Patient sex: M
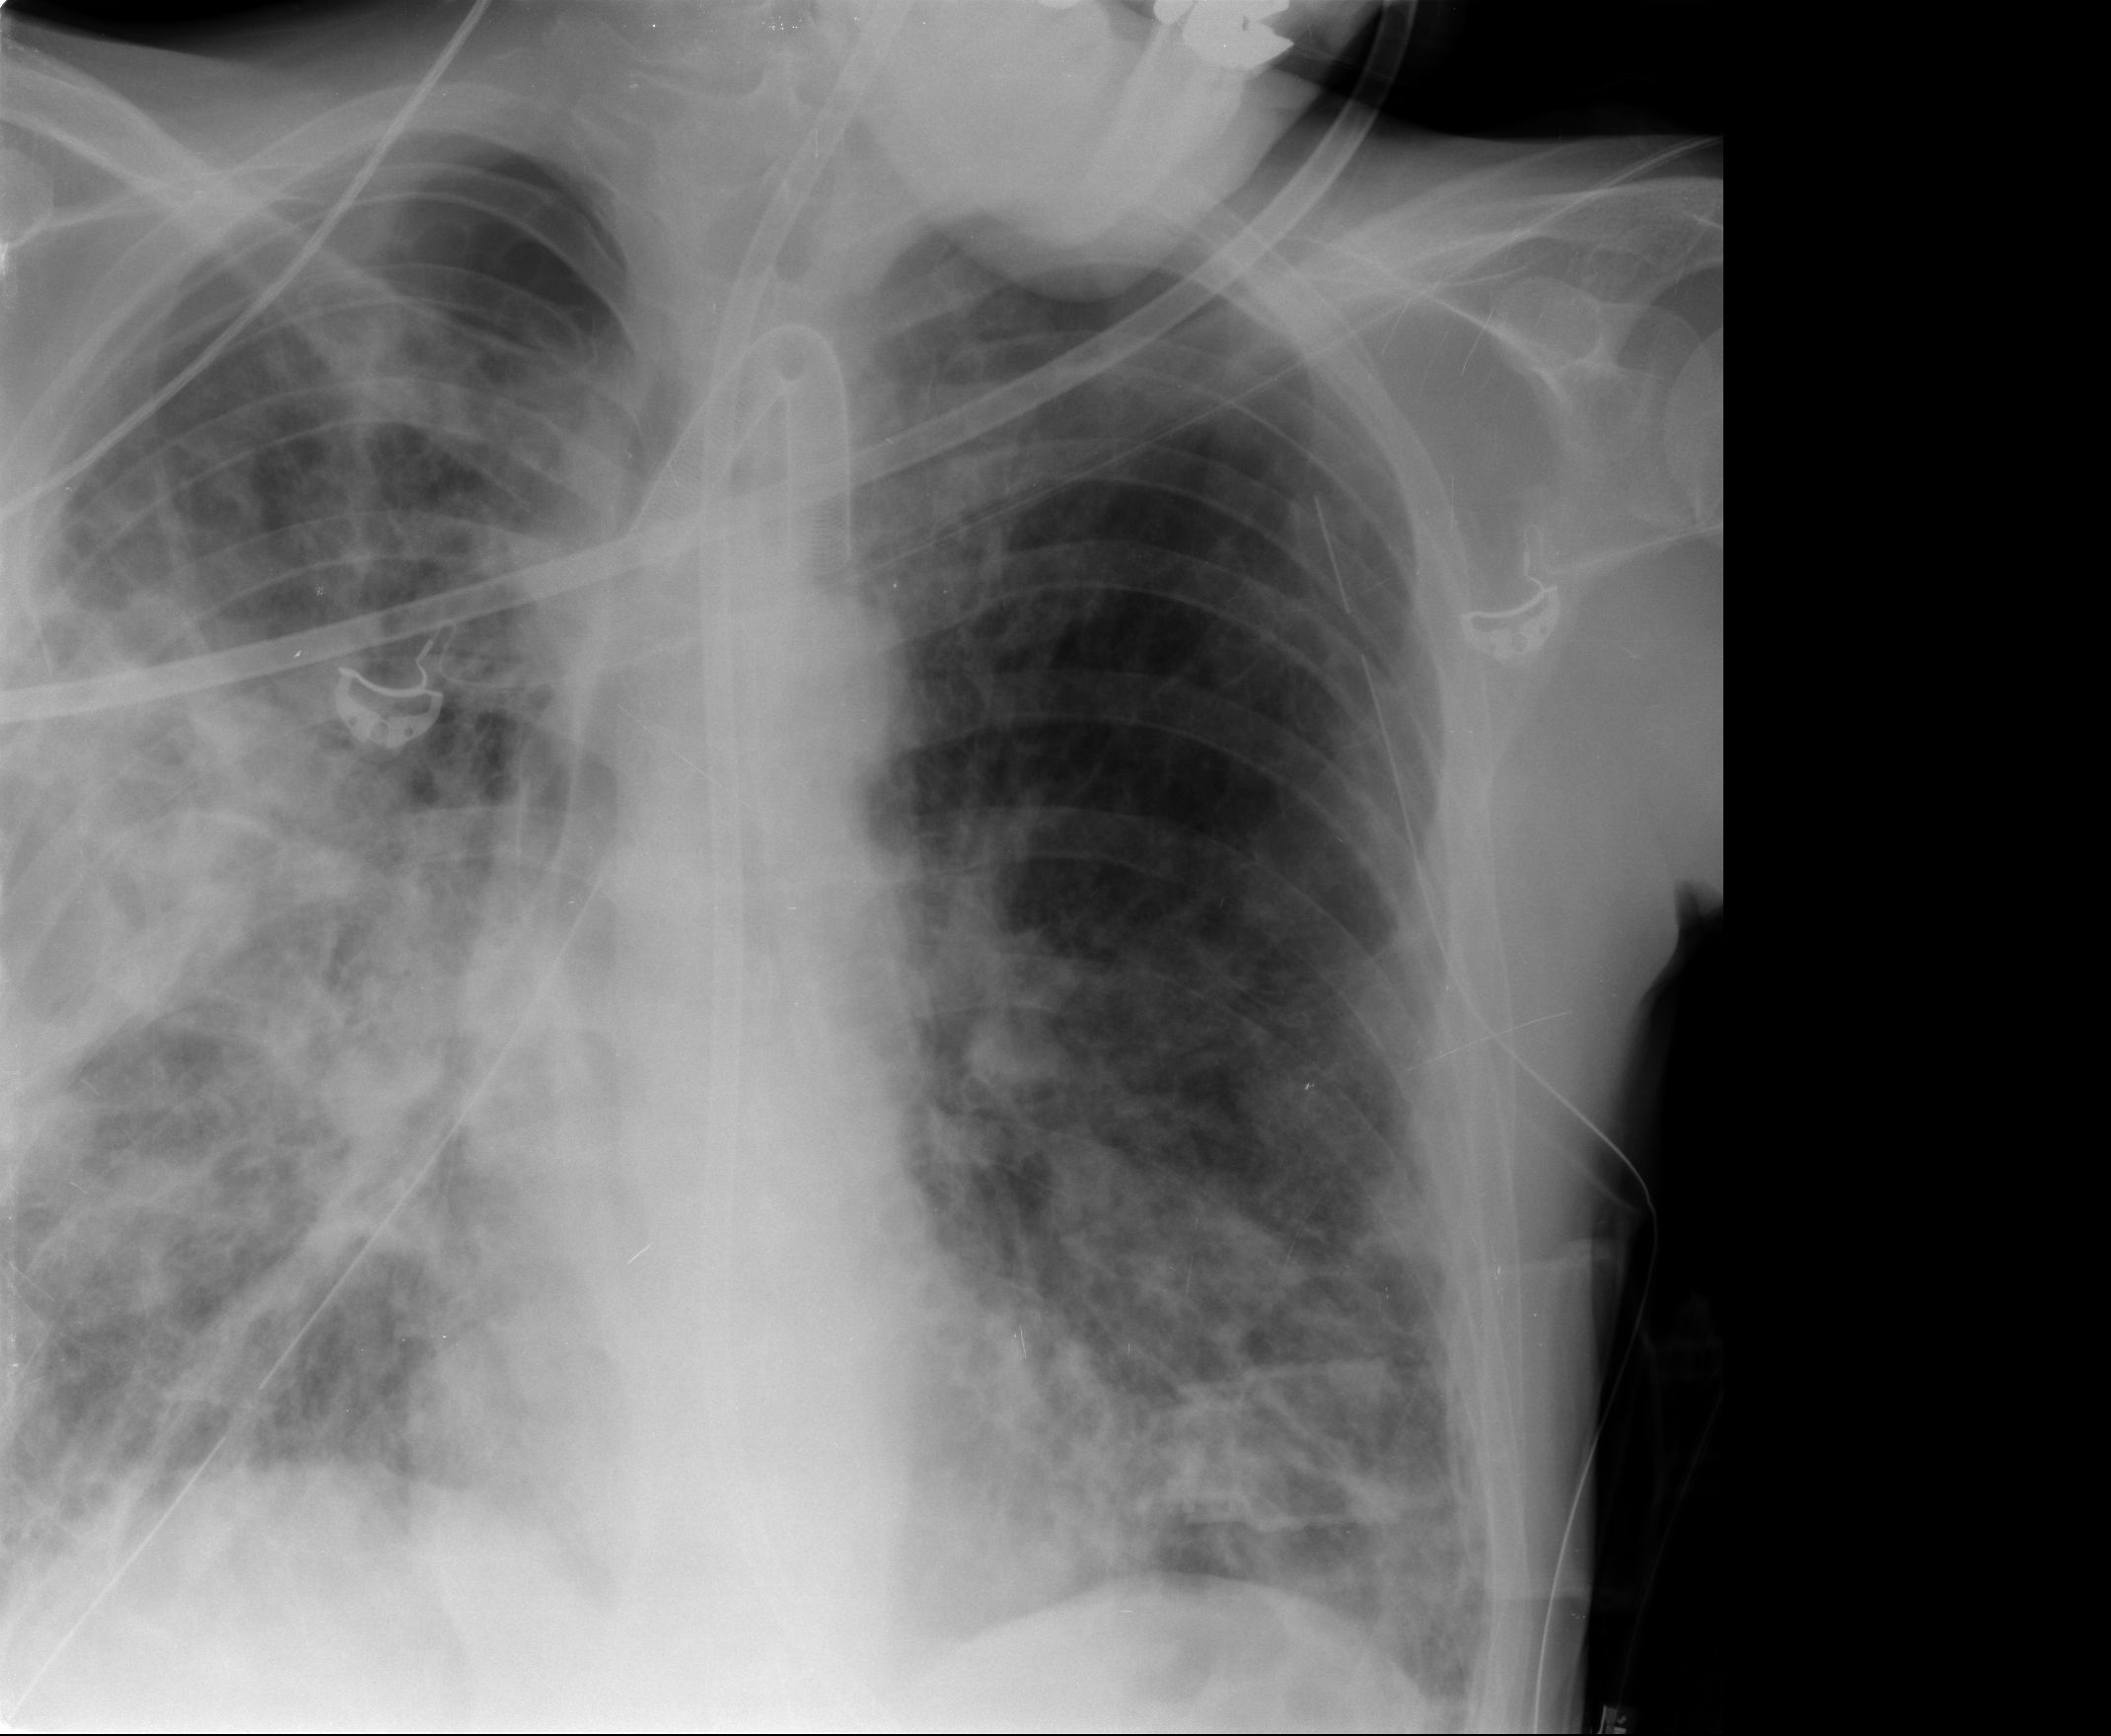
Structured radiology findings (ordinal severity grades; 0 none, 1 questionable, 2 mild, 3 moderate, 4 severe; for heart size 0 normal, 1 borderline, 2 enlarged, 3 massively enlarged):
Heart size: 0
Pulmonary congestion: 0
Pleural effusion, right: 0
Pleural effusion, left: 0
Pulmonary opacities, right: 2
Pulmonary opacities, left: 2
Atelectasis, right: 2
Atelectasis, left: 2